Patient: sex M, age 42
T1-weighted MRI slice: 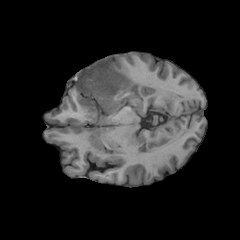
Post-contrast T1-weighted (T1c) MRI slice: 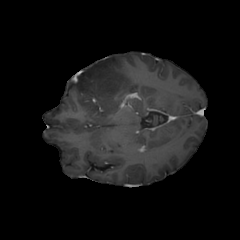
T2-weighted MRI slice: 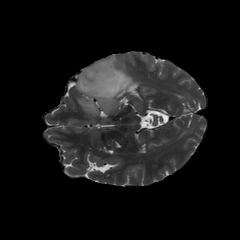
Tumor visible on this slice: yes
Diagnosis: Astrocytoma, IDH-mutant
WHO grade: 4